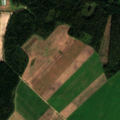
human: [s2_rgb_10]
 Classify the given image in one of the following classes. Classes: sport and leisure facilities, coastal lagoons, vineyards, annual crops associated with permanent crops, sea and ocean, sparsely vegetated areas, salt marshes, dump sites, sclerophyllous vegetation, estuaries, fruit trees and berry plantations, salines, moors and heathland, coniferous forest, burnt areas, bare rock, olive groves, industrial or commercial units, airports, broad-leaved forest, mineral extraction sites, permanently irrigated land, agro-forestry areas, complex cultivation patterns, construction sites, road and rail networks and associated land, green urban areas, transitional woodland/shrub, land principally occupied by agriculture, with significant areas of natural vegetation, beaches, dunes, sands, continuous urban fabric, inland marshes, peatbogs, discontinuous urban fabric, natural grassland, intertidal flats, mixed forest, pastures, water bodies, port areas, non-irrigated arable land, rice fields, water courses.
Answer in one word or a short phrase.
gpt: non-irrigated arable land, coniferous forest, mixed forest